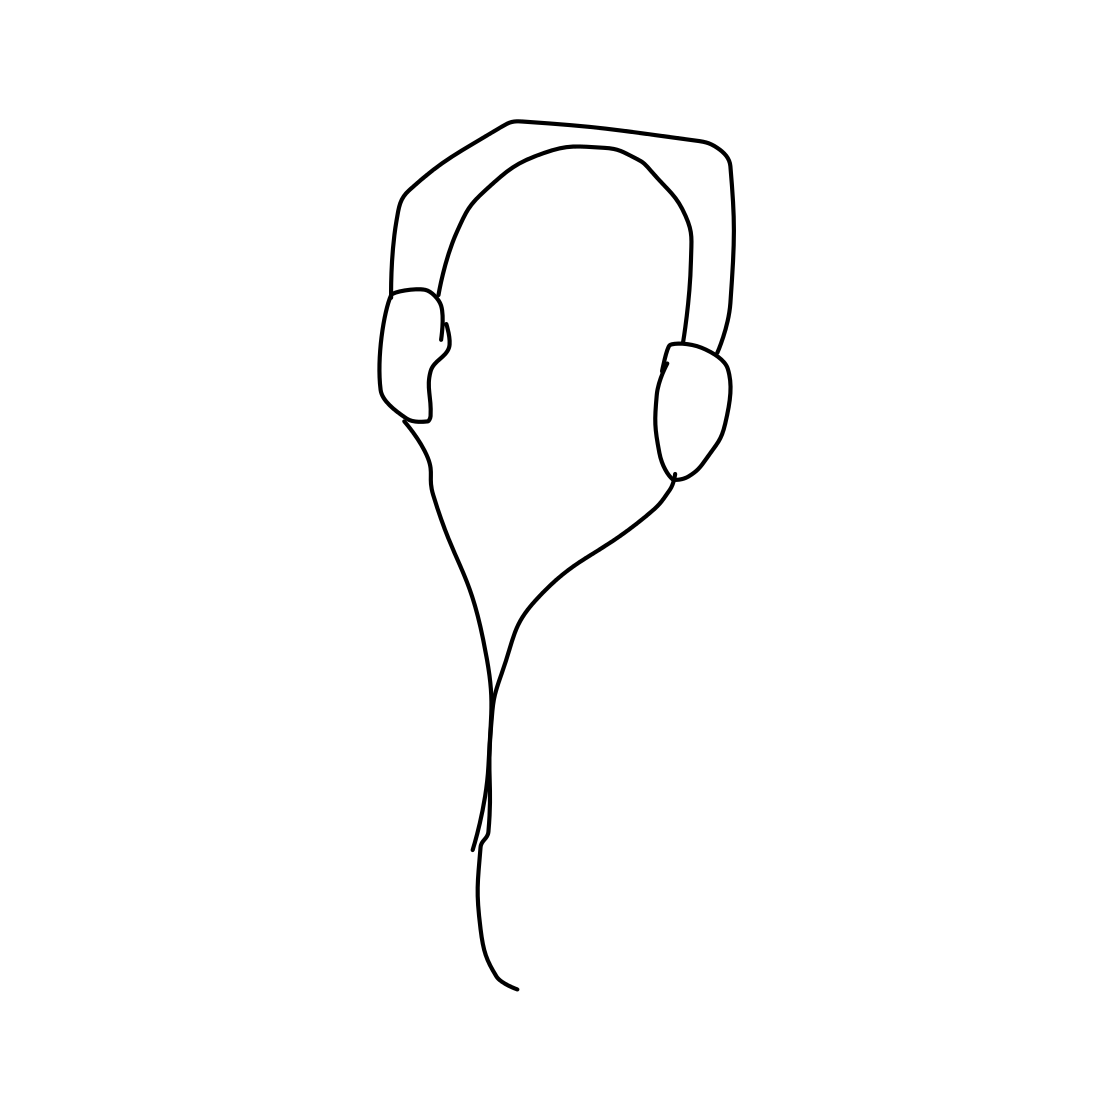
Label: head-phones